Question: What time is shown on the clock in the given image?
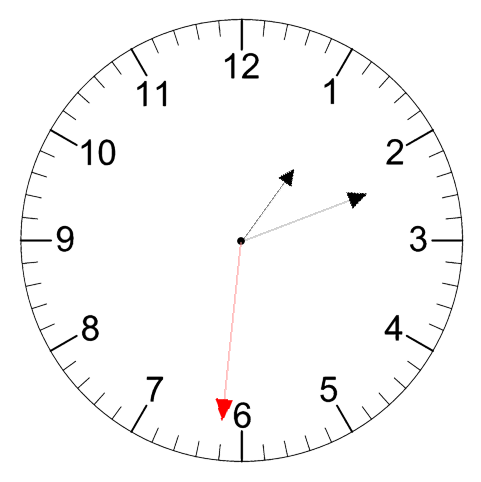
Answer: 01:11:31